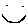
Label: smiley face